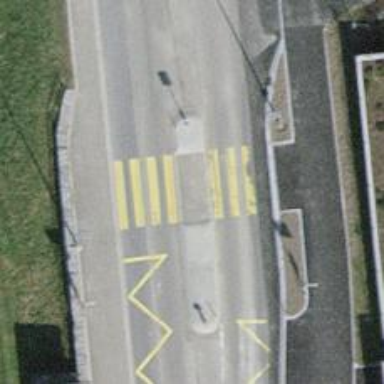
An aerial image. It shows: Uncontrolled zebra crossing with central island.